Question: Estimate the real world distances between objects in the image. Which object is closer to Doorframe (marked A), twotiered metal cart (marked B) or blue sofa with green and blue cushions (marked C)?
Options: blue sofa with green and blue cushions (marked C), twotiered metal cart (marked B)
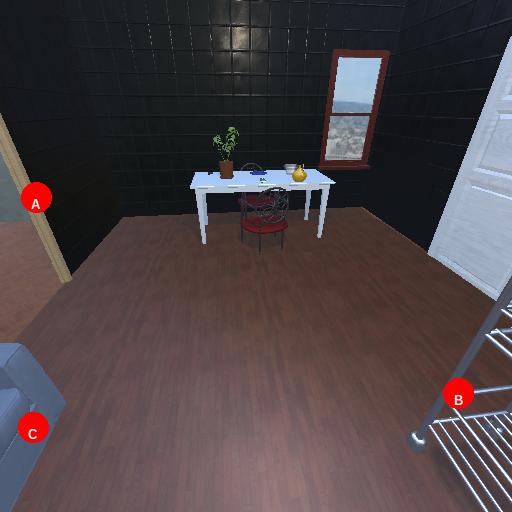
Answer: blue sofa with green and blue cushions (marked C)